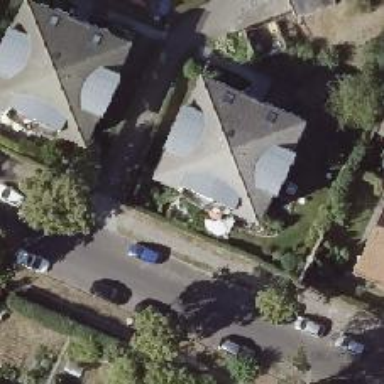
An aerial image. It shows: Pyramidal roof shapes the top of the apartments building.